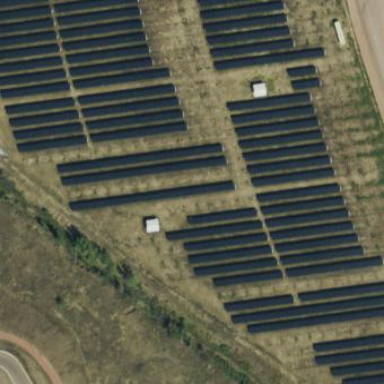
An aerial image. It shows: Solar power plant utilizing photovoltaic technology.